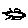
Label: bird